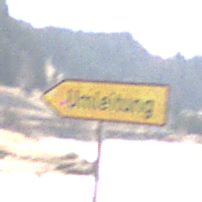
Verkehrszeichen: UmleitungswegweiserLinksweisend
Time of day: Midday
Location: Outdoor (Nature)
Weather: PartlyCloudy
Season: NotSpecified
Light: Natural